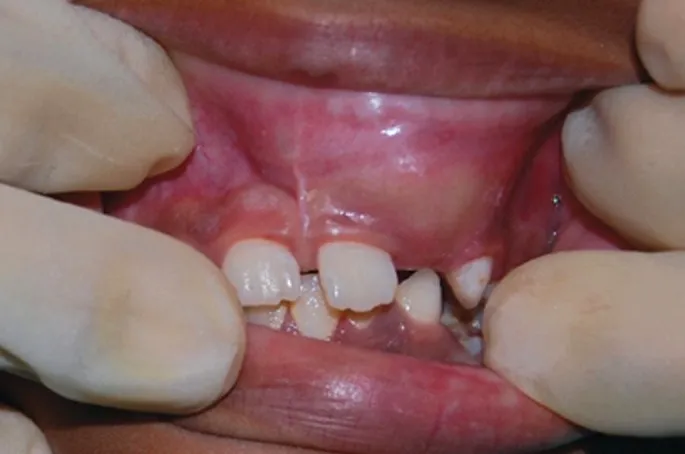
Intraoral view showing bony swelling.
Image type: medical_photograph (other_medical_photograph)